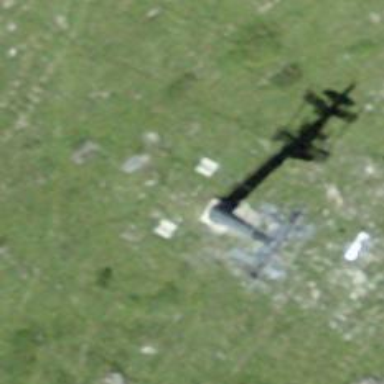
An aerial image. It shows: Pylon for aerialway.